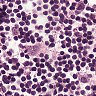
Metastatic tissue present: no